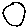
Label: circle